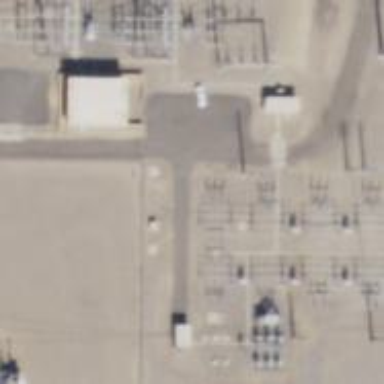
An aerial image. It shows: Switch for power supply.